Field crop: tomato
Growth stage: 1
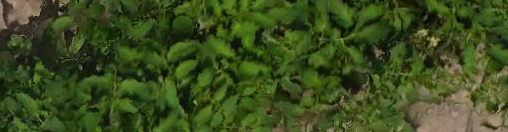
Species: tomato